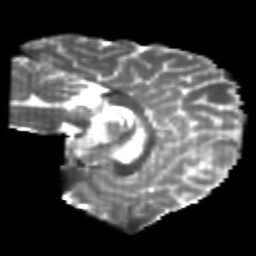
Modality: T2w
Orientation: sagittal
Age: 20
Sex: male
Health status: healthy
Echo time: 0.074 s